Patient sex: F
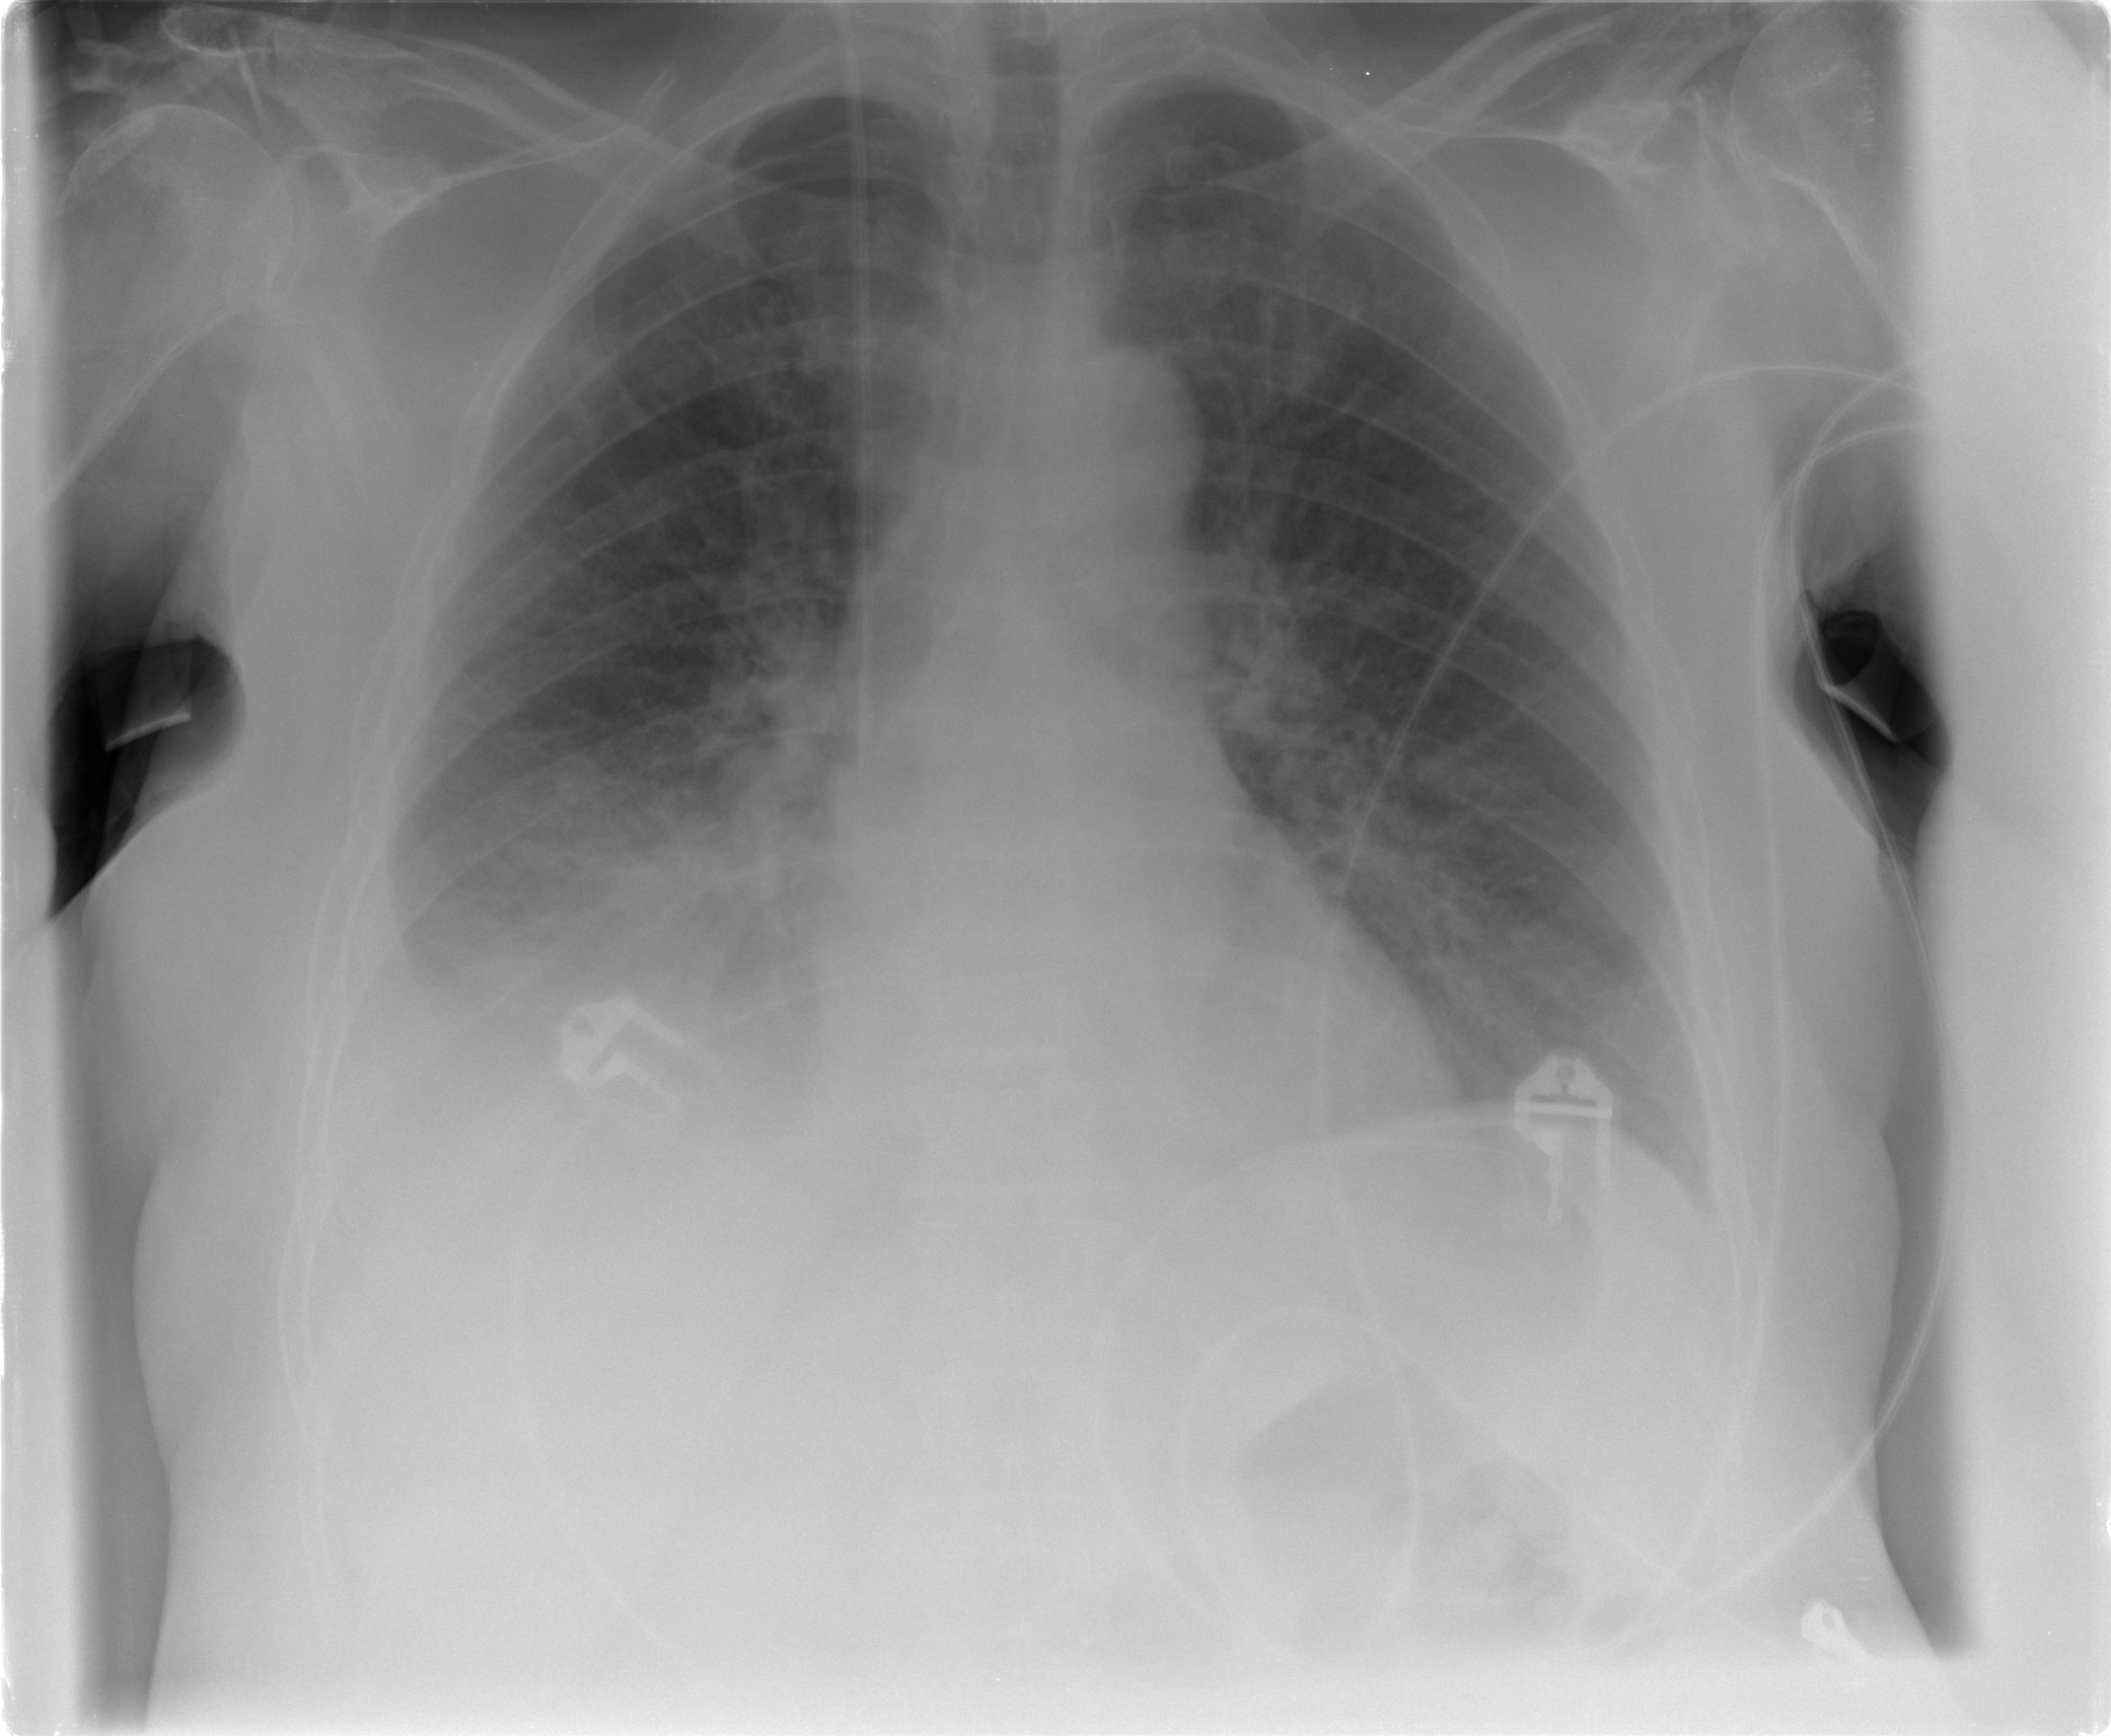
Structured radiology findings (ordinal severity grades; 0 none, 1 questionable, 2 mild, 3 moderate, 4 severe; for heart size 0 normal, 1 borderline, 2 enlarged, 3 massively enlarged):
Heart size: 0
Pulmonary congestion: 2
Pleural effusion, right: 3
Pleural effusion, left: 0
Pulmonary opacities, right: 2
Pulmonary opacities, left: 0
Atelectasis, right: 2
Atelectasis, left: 2